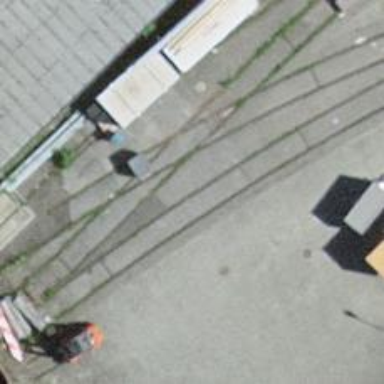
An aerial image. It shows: Abandoned railway spur with one track.